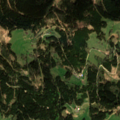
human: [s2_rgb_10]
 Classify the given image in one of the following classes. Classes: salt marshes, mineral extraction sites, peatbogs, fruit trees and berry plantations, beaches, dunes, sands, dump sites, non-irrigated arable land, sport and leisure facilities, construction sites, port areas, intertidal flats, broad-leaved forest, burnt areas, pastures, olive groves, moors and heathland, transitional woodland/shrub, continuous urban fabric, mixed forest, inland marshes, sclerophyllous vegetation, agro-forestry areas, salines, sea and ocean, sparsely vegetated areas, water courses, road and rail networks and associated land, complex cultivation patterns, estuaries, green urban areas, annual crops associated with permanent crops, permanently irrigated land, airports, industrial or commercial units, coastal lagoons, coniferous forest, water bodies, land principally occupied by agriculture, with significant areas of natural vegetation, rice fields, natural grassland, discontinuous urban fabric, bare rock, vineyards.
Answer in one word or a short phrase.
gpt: pastures, land principally occupied by agriculture, with significant areas of natural vegetation, coniferous forest, mixed forest